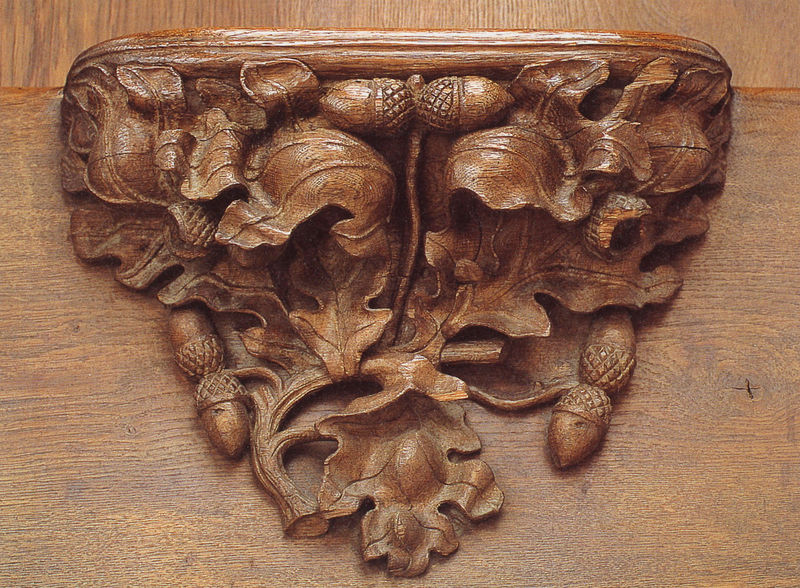
Titel: Kölner Dom, Chorgestühl
Standort: Köln, Dom (EU - D - NRW)
Schlagwörter: baum, blätter, laub, äste, holz, ornament, sockel, zweige, früchte, skulptur, relief, sitz, verzierung, bretter, plastisch, schnitzerei, verschlungen, eiche, ablage, schnitzen, kastanien, eichel, eicheln, eichelblätter, blästter